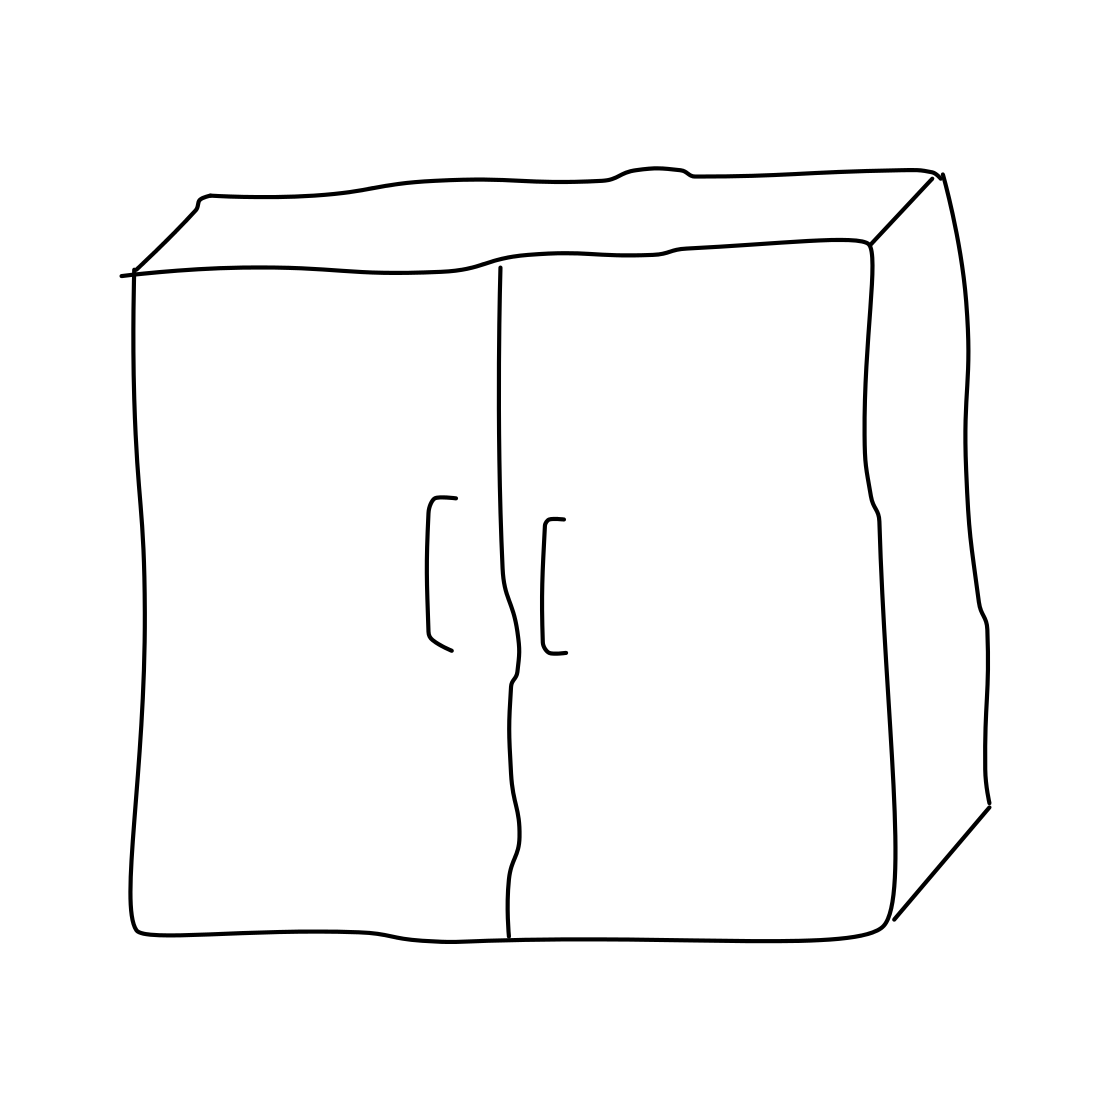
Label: cabinet